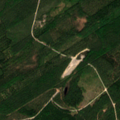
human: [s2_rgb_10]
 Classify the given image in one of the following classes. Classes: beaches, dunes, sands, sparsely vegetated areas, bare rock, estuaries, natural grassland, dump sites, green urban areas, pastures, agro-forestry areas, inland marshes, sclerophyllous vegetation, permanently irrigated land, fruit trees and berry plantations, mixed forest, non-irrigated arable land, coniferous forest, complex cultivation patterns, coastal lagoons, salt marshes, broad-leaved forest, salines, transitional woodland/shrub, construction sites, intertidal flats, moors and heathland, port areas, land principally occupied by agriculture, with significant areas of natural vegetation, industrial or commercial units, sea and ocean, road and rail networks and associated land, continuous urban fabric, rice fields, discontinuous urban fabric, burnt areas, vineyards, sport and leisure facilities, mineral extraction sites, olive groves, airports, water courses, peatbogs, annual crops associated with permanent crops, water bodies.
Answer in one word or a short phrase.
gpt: coniferous forest, mixed forest